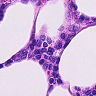
Metastatic tissue present: no